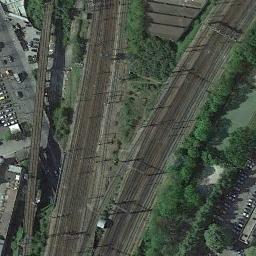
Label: railway